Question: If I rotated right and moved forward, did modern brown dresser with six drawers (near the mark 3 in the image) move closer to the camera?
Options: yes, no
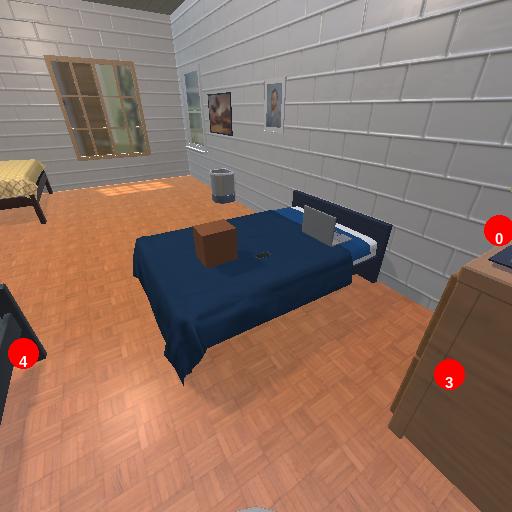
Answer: yes